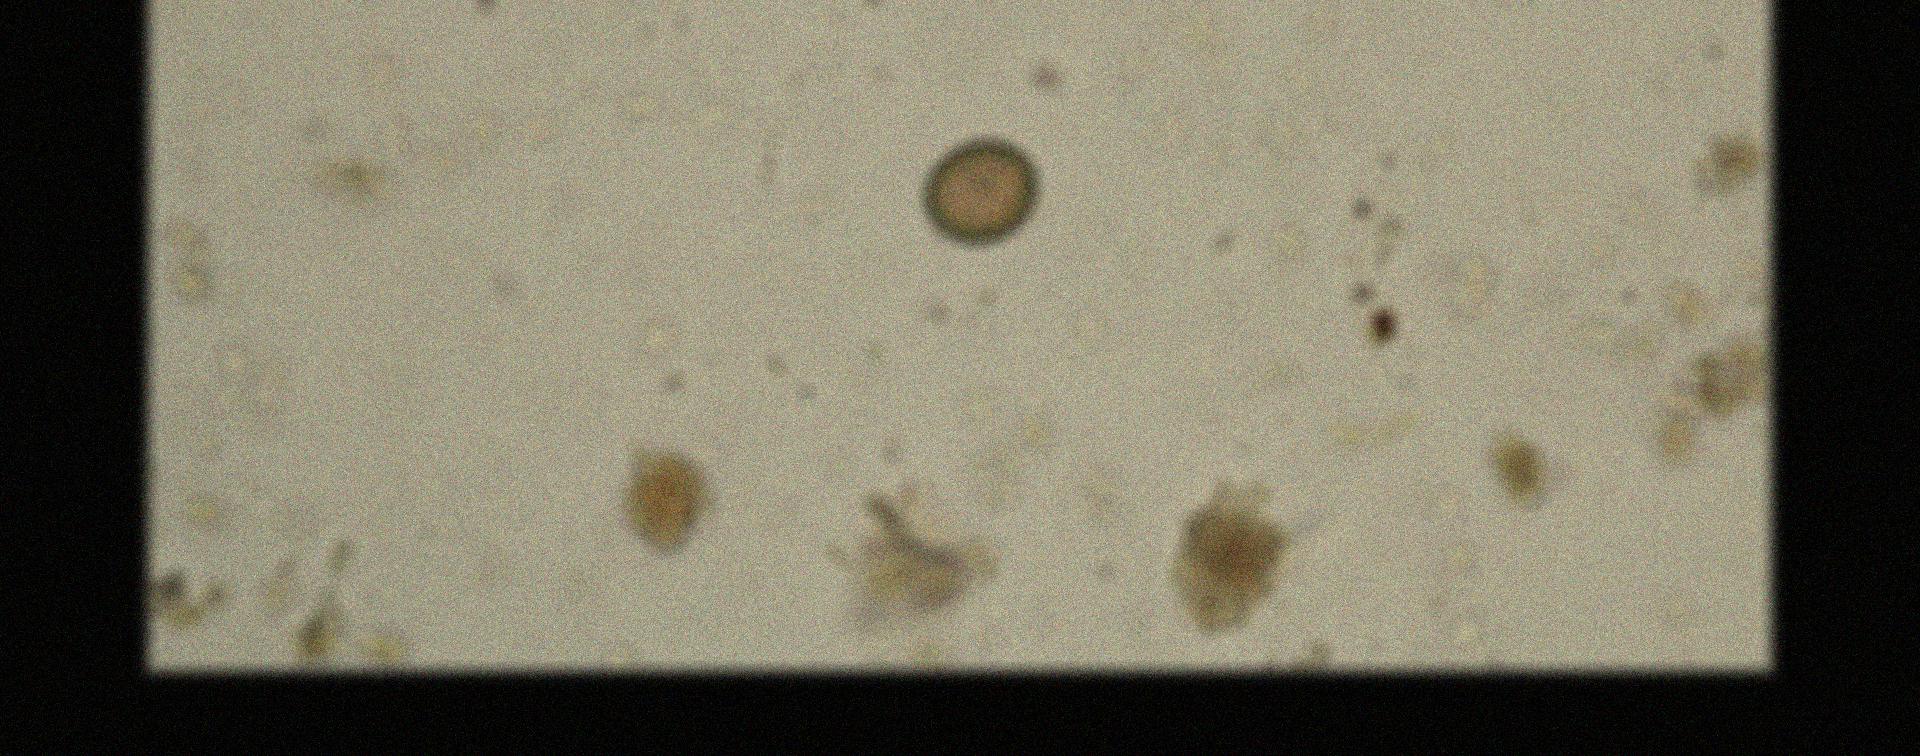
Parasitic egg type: Taenia spp. egg